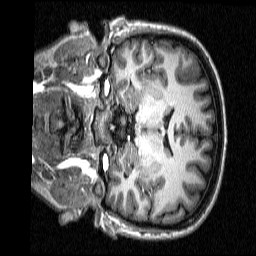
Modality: T1w
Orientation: coronal